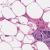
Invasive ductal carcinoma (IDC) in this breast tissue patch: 0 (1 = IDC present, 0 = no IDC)